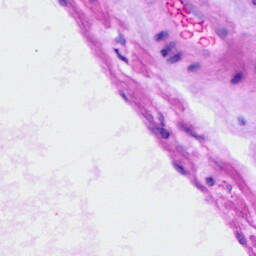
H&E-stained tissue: Ovarian